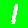
Digit: 1